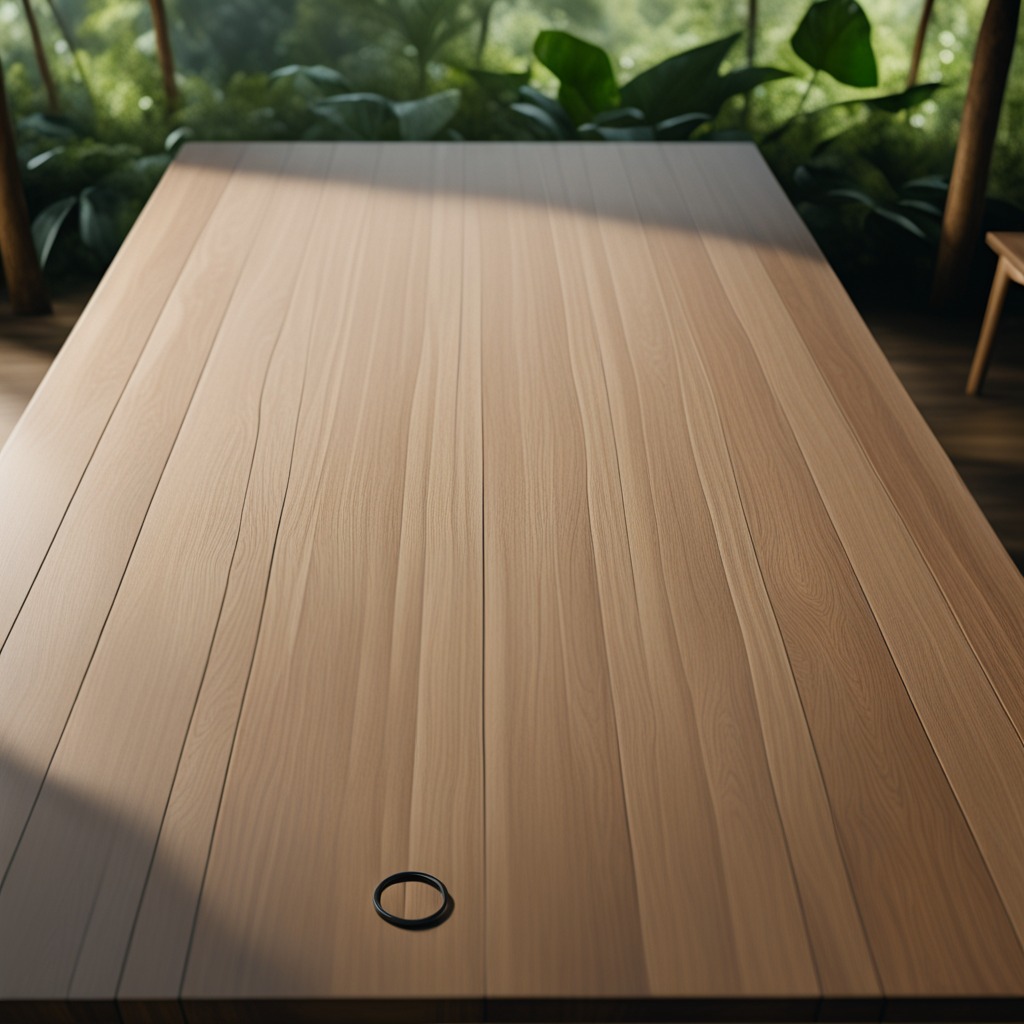
A rubber O-ring lies on a wooden table inside a jungle field workshop tent humid ambient light worn but